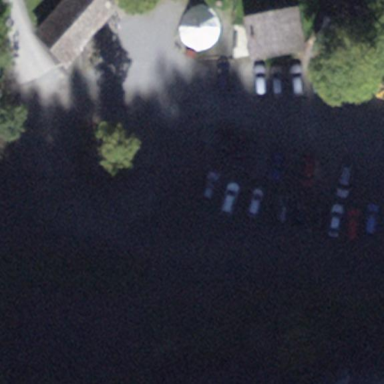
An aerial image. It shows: Parking area with surface.